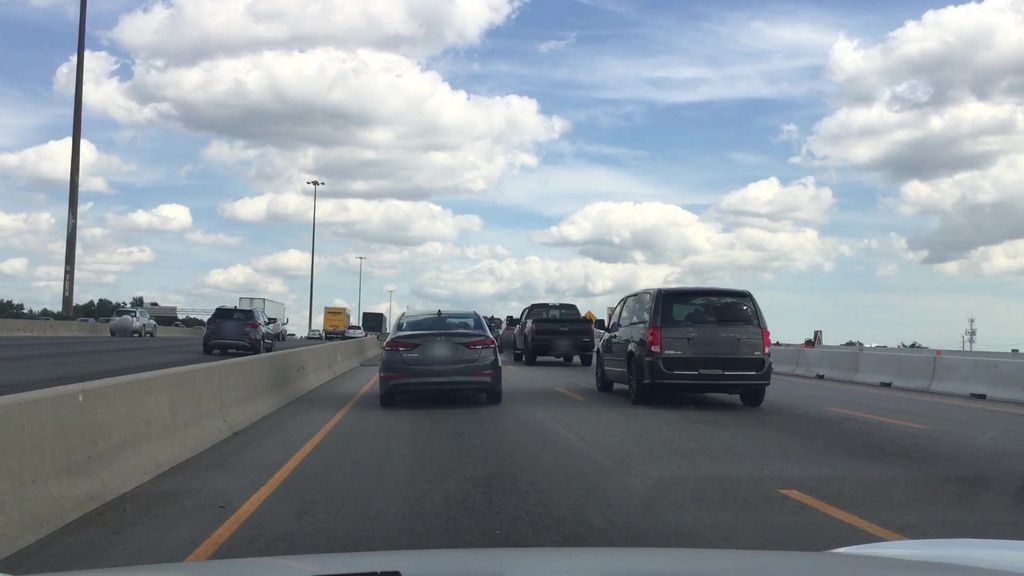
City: toronto